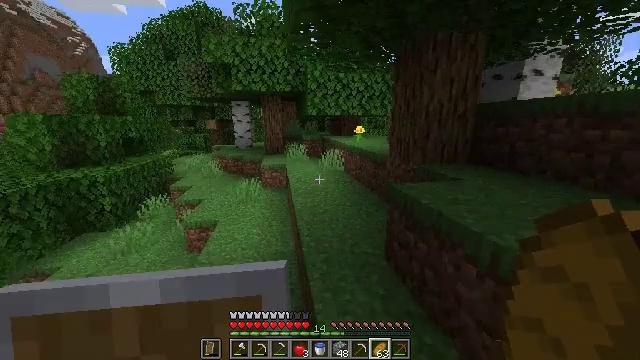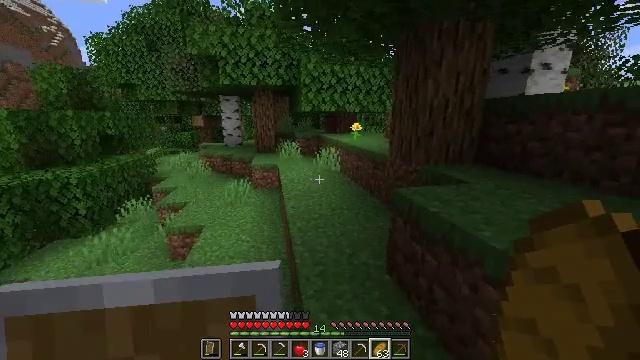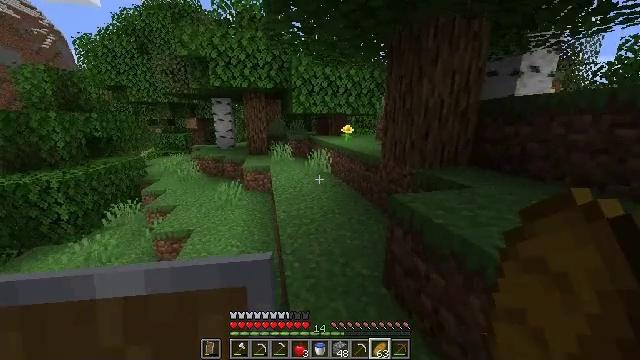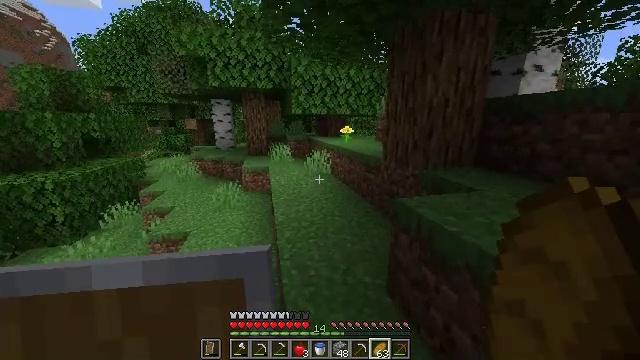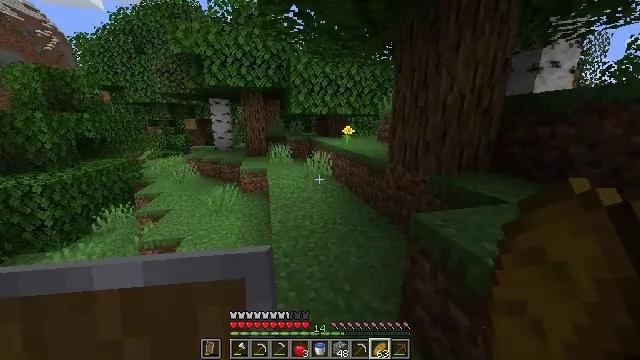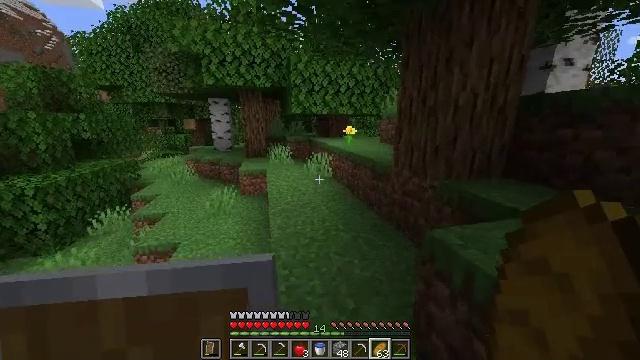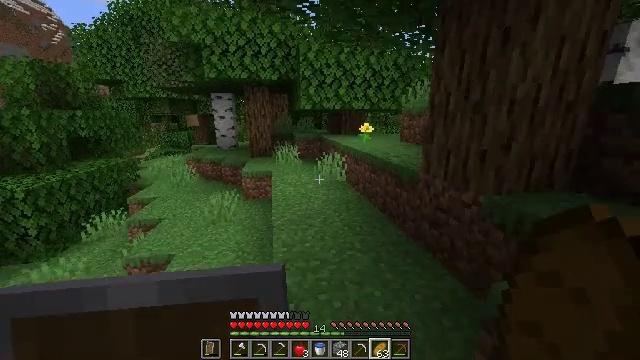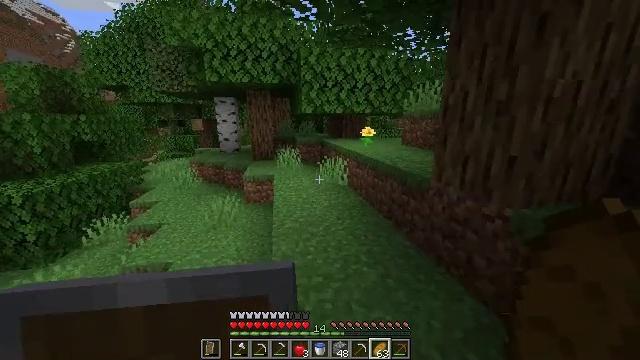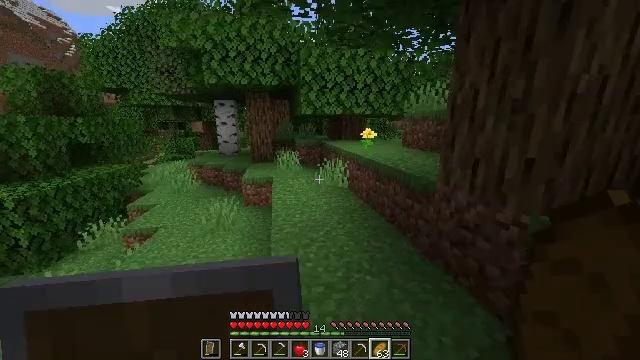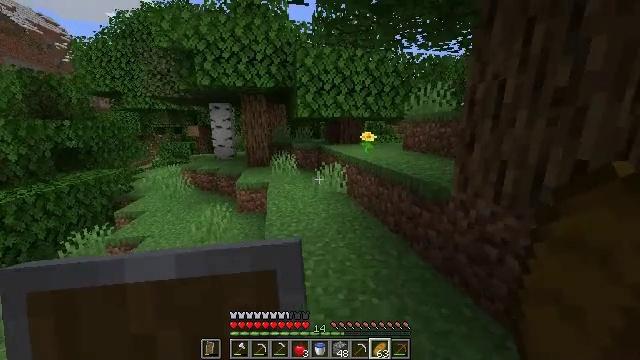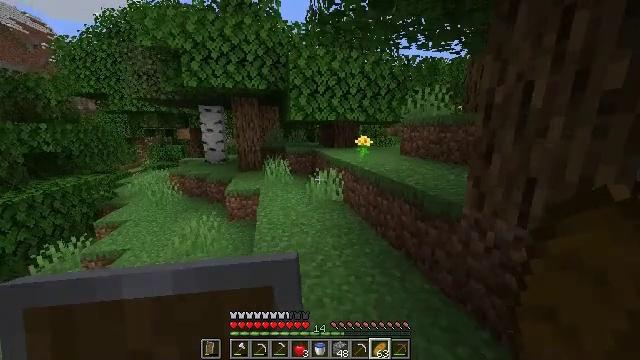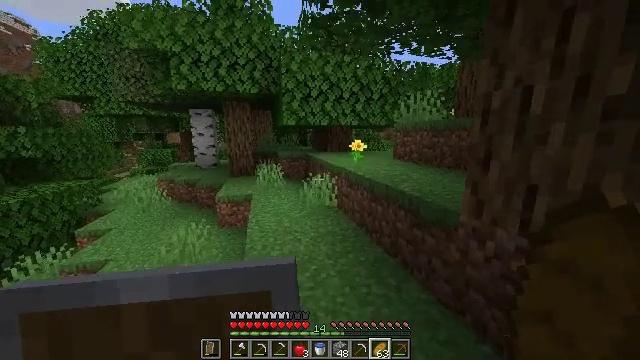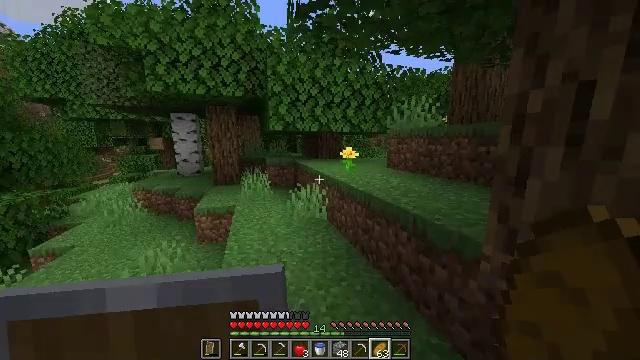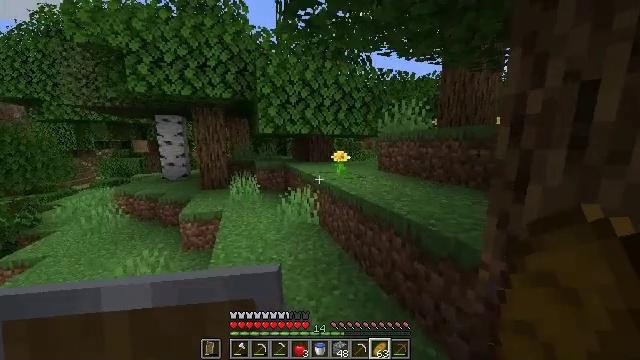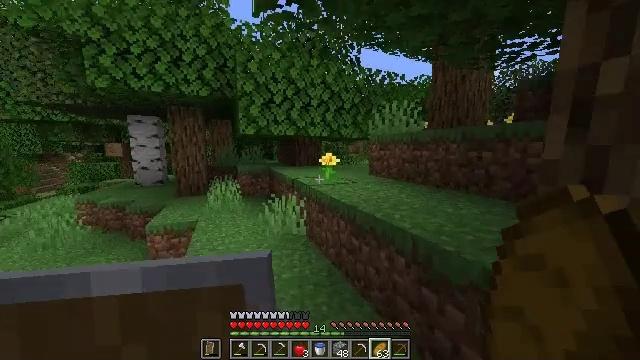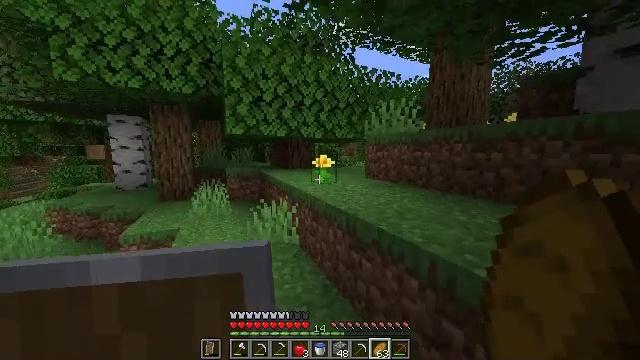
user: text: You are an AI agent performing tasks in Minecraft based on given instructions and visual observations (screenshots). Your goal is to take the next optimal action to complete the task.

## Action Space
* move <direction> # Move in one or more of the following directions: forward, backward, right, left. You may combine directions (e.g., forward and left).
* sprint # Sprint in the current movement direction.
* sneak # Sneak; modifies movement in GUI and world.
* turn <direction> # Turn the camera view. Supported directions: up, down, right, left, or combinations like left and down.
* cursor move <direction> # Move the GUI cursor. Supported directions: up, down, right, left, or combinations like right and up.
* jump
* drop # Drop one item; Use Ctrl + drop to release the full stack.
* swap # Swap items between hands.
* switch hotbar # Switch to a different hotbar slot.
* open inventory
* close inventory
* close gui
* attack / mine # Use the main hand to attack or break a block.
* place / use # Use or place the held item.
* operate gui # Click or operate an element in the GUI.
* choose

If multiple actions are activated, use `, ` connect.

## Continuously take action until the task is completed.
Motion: motion action
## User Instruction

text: Gather hay blocks from the farm.
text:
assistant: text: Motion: move forward, sprint, turn right
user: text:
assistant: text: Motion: move forward, sprint, turn right
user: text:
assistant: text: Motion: move forward, sprint
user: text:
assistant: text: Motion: move forward, sprint
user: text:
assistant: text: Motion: move forward, sprint
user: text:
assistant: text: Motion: move forward, sprint, turn left
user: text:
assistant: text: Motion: move forward, sprint
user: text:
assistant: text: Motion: move forward, sprint
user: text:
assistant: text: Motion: move forward, sprint
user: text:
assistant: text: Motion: move forward, sprint, turn right
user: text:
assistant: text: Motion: move forward, sprint, turn right and up
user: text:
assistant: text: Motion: move forward, sprint, turn right and up
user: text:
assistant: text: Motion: move forward, sprint, turn right
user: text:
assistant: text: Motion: move forward, sprint, turn right
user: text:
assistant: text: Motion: move forward, sprint, turn right
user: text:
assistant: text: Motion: move forward, sprint, turn right and up
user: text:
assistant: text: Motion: move forward, sprint, turn right
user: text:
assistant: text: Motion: move forward, sprint, turn right
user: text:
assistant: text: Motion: move forward, sprint, turn right, jump
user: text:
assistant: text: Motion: move forward, turn right, jump
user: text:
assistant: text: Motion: move forward, turn right, jump
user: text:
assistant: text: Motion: move forward, turn right, jump
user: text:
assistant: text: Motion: move forward, sprint, turn right, jump
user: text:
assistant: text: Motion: move forward, sprint, turn right
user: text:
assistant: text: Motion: move forward, sprint, turn right
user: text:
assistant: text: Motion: move forward, sprint, turn right
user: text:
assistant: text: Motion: move forward, sprint, turn right
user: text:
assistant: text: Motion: move forward, sprint
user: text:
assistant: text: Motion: move forward, sprint, turn right
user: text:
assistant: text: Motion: move forward, sprint, turn right, jump